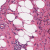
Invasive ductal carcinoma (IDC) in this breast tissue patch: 0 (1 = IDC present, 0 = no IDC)